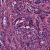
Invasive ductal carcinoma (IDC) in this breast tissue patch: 1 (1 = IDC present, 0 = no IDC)